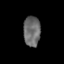
Tissue: lung
Cell type: Endothelial cells
Senescence score: 0.1418
Nuclear area (px): 499
Mean DAPI intensity: 107.016